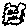
Label: cat